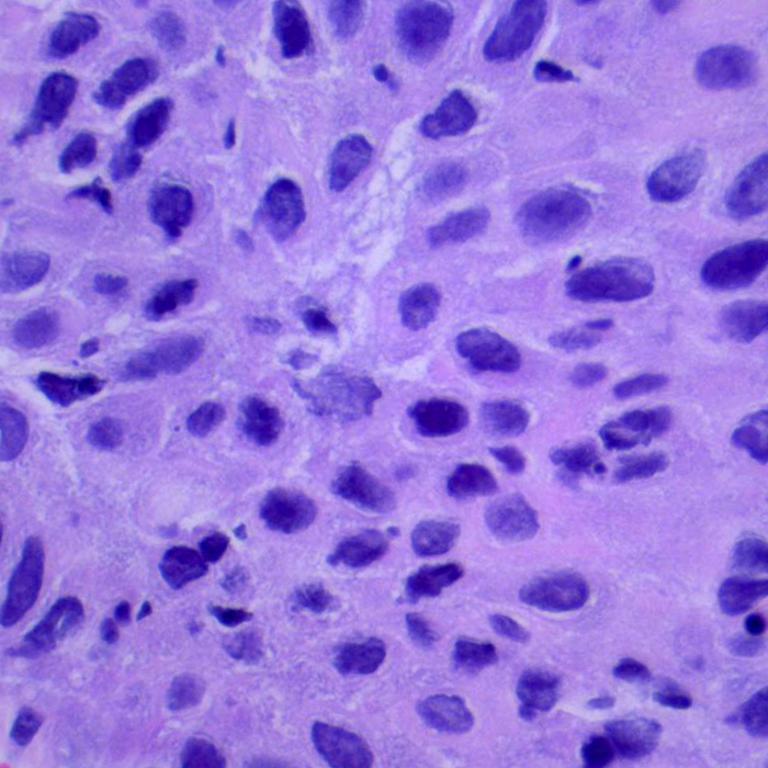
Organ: lung
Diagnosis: squamous carcinomas